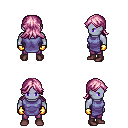
a pixel art fantasy rpg character, male body template, dark elf, purple skin, chain tabard jacket, magenta pants, pink loose hair, gold gloves, maroon shoes, four views (front, back, left, right), 2x2 character sprite sheet, small pixel art, hard edges, no anti-aliasing